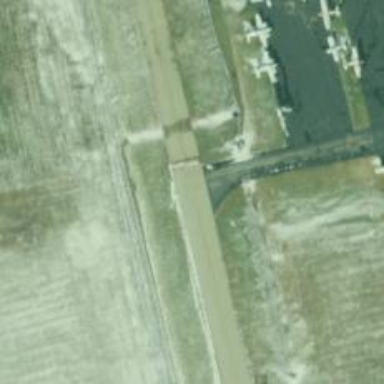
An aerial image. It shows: Image of taxiway at airport.